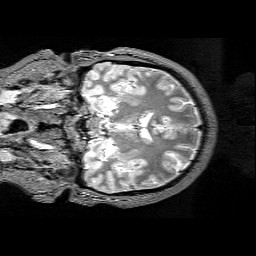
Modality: T2w
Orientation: coronal
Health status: healthy
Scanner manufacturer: siemens
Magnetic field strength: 3 T
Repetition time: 4.8 s
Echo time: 0.458 s